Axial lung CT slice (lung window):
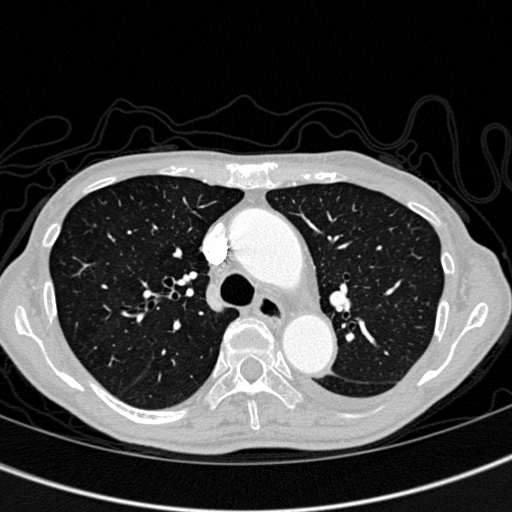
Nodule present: no